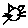
Label: cat